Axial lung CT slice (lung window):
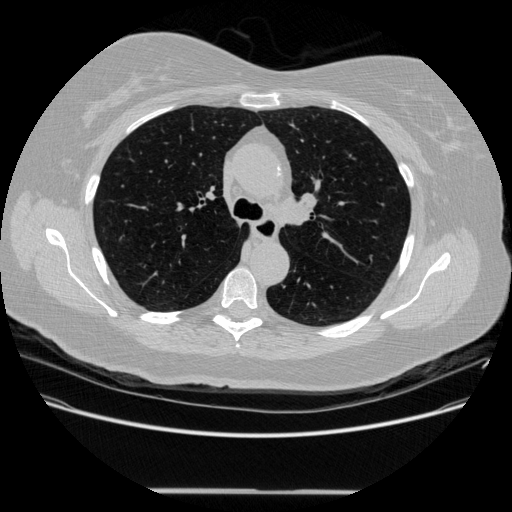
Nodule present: no